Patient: sex M, age 65
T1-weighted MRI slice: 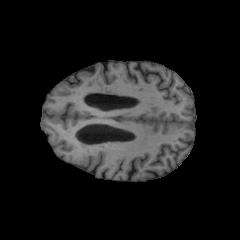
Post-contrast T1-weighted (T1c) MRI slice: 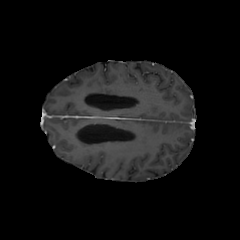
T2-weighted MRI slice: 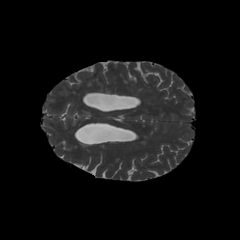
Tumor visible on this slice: no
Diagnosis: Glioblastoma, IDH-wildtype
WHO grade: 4